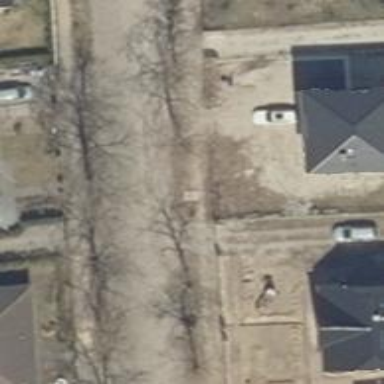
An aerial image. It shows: Residential road with sidewalks on both sides. The surface of the right sidewalk is dirt.